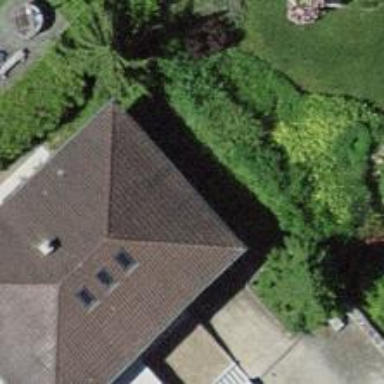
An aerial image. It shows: Hipped roof house.